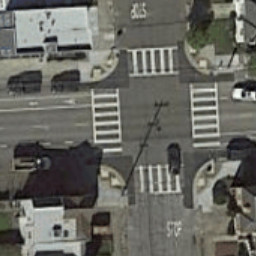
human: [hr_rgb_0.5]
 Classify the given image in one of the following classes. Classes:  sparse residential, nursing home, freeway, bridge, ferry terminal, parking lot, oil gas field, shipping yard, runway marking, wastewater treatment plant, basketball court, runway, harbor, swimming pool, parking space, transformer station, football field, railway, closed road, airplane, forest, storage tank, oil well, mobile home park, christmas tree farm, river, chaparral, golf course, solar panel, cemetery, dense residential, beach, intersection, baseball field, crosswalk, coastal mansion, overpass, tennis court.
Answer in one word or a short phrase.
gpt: crosswalk